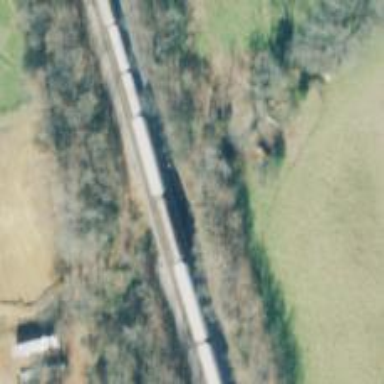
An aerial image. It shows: Railway track.